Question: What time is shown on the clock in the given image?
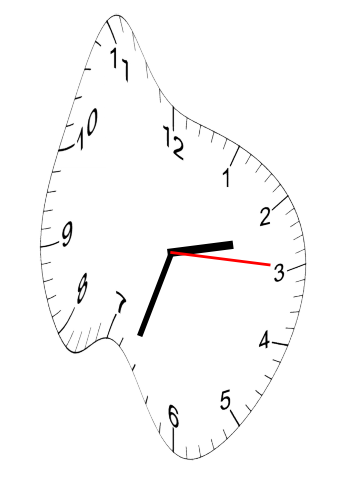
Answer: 02:33:15